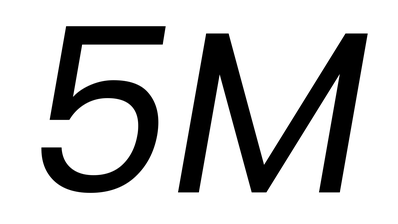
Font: Poppins-Italic